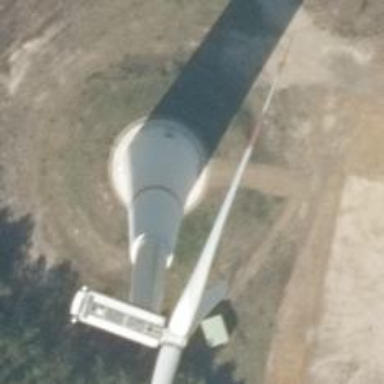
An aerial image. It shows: Wind generator powered by wind. The generator type is horizontal axis and it uses wind turbines.